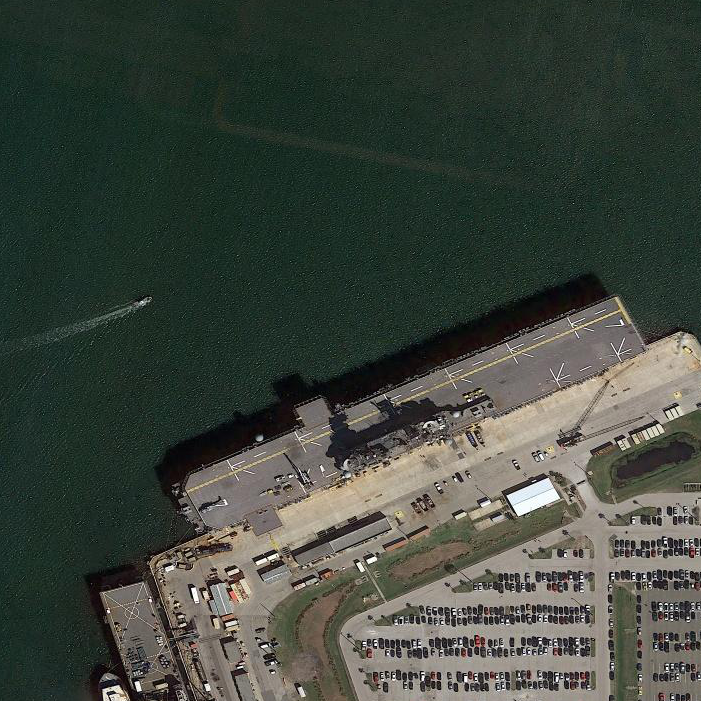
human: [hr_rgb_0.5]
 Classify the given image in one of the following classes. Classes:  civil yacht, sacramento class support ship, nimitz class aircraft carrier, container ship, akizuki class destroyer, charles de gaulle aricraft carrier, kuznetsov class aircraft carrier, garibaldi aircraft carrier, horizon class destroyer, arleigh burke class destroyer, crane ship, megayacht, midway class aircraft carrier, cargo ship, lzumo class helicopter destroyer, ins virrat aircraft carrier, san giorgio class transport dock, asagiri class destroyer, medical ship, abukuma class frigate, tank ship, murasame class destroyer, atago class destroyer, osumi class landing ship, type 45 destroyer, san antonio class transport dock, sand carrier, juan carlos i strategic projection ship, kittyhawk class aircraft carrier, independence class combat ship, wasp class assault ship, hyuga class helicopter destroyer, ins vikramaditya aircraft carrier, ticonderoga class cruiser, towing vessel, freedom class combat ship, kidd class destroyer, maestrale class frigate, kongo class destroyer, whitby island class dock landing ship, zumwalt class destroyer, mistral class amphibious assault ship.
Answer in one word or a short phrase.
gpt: Wasp class assault ship